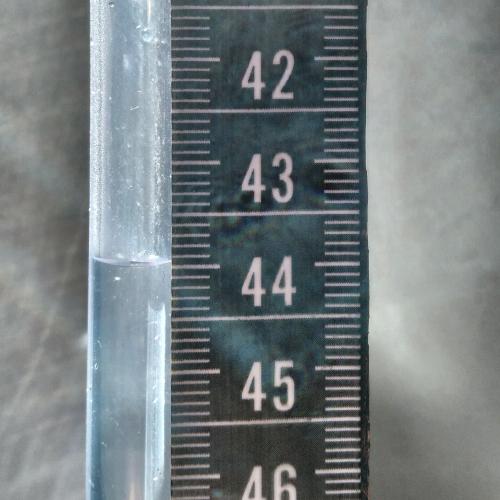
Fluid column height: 43.9 cm